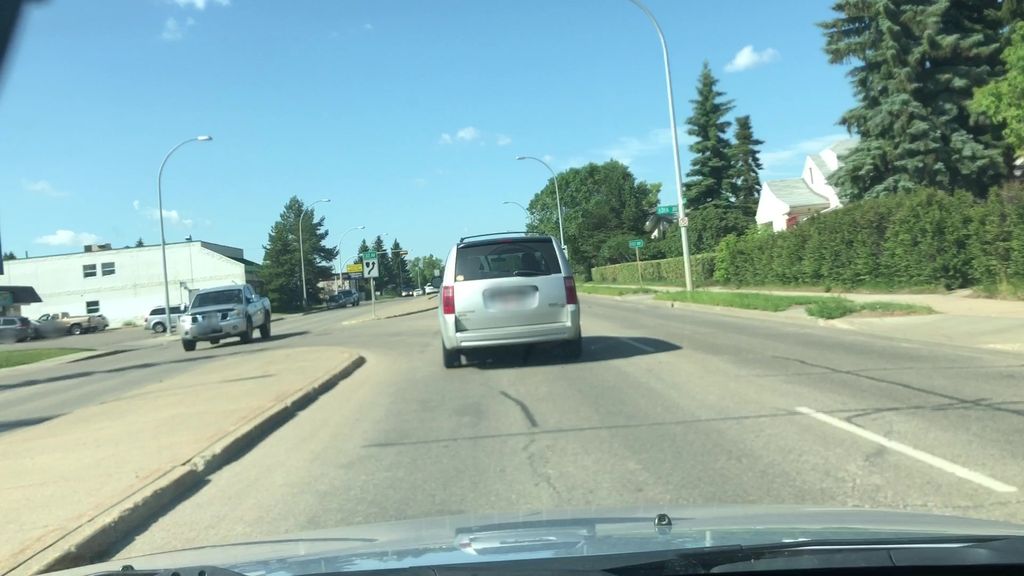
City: edmonton